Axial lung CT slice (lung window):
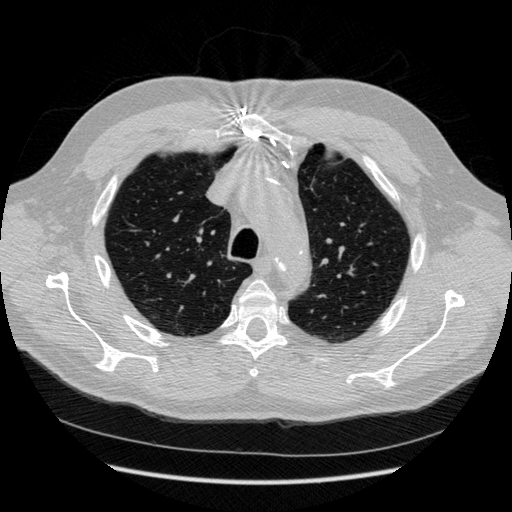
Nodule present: no